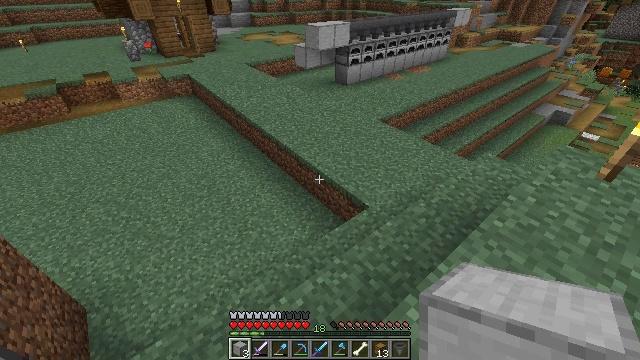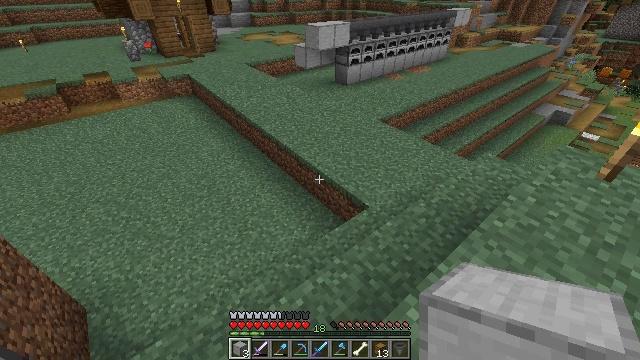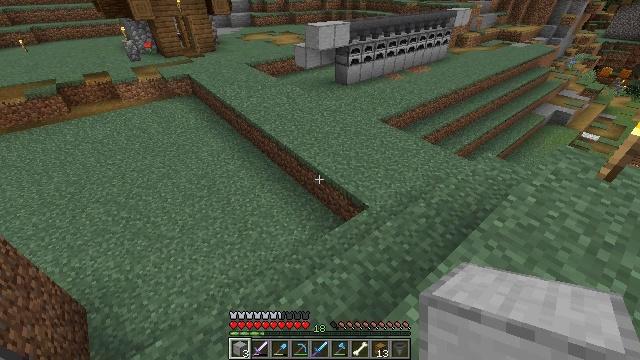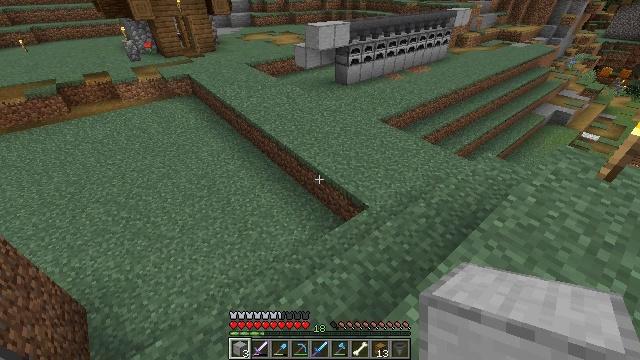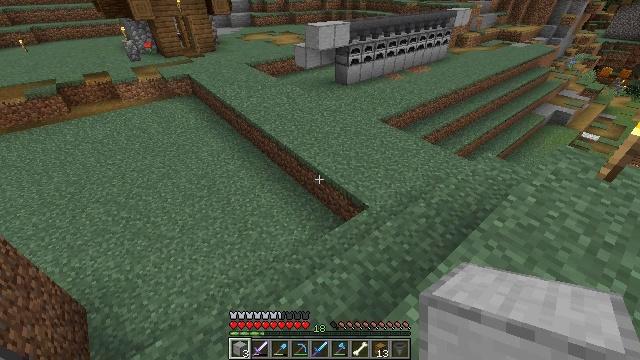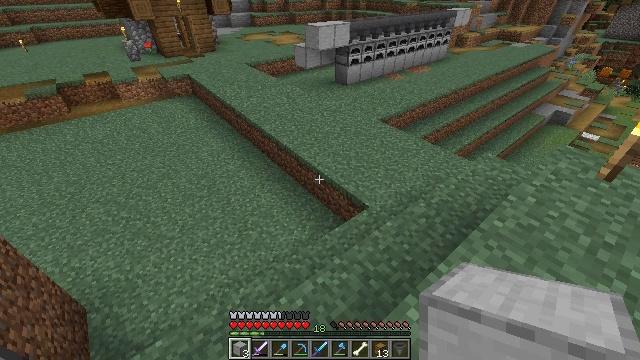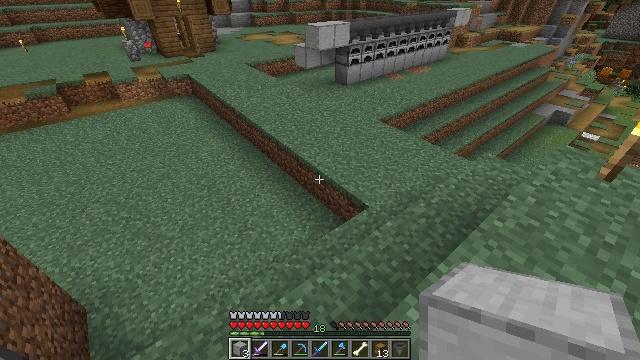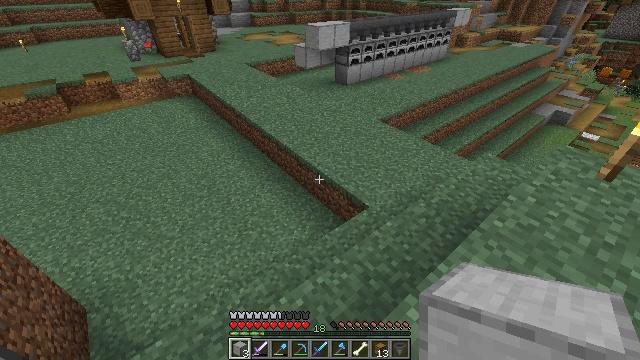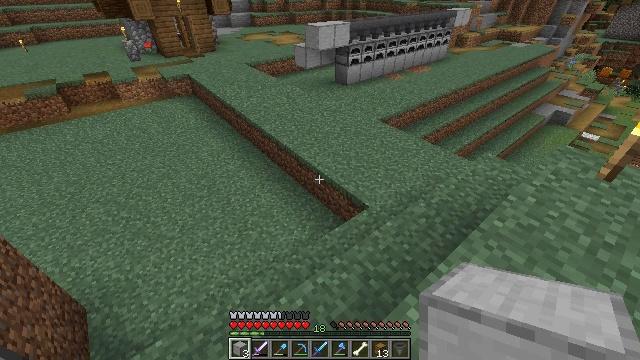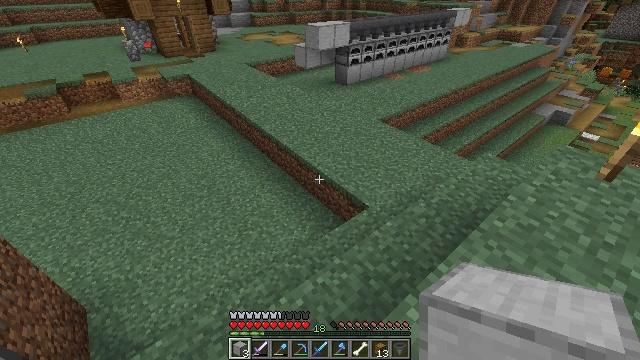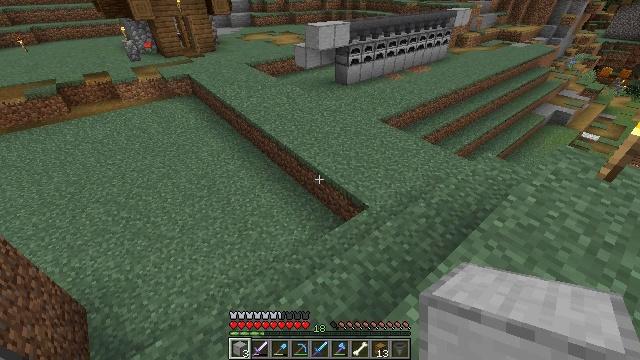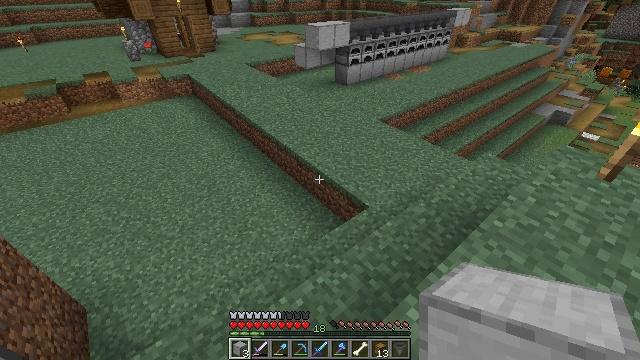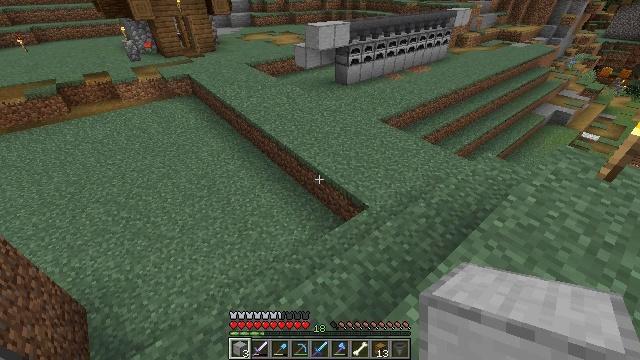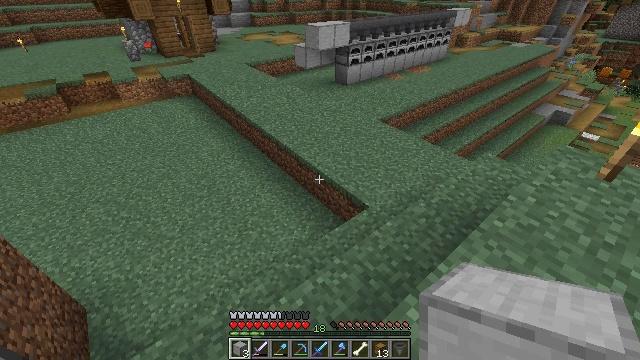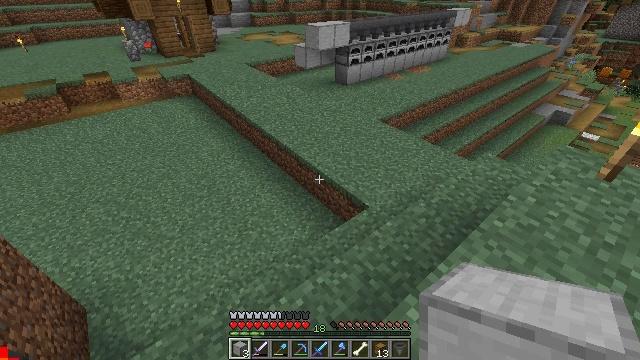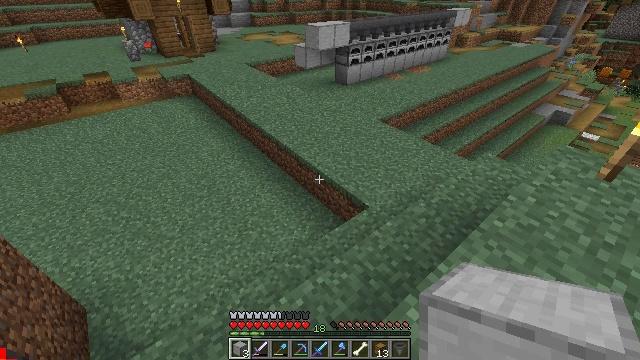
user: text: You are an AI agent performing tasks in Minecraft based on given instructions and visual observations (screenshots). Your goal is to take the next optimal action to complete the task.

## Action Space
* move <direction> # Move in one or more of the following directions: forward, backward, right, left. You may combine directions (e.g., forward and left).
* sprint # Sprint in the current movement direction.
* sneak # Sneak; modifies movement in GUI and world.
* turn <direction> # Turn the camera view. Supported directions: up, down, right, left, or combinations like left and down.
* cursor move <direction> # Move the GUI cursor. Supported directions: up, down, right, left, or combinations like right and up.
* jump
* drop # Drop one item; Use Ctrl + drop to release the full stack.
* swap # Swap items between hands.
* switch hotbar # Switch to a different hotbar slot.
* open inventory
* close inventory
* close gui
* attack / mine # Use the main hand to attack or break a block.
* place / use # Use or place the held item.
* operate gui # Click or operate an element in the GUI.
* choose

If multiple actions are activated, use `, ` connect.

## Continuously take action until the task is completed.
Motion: motion action
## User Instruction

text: Open the furnace and craft a smooth stone.
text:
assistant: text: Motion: no_op
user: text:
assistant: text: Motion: no_op
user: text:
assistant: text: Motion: no_op
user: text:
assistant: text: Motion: no_op
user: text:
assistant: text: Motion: no_op
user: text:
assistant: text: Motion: no_op
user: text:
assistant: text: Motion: no_op
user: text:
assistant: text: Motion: no_op
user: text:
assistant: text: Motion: no_op
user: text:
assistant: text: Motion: no_op
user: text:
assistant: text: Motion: no_op
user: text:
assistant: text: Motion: no_op
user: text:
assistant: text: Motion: no_op
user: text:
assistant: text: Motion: no_op
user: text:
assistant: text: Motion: no_op
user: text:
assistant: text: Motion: no_op
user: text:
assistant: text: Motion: no_op
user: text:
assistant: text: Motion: no_op
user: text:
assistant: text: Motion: no_op
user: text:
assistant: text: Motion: no_op
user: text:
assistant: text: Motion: no_op
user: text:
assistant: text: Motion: no_op
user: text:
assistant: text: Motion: no_op
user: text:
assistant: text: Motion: no_op
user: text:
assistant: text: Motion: no_op
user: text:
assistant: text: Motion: no_op
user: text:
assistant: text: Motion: no_op
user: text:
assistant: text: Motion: no_op
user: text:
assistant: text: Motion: no_op
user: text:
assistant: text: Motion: no_op